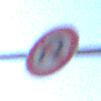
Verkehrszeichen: VerbotWenden
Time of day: MorningAfternoon
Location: Outdoor (Nature)
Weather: Clear
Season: NotSpecified
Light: Natural